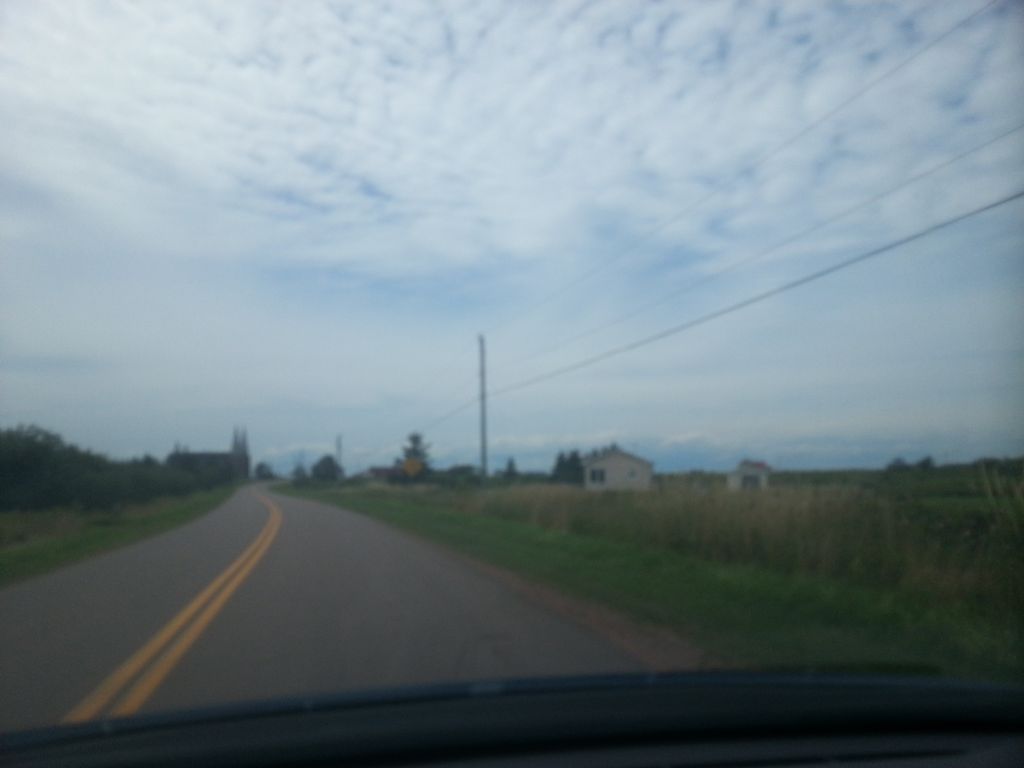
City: charlottetown